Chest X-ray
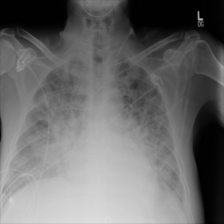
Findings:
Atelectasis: negative
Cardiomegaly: negative
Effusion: negative
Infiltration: positive
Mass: negative
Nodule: negative
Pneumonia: negative
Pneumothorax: negative
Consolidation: negative
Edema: negative
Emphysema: negative
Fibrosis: negative
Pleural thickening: negative
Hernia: negative